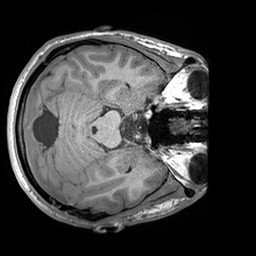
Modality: T1w
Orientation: axial
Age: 24
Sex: male
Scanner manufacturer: siemens
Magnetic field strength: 3 T
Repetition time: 1.6 s
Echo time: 0.00236 s